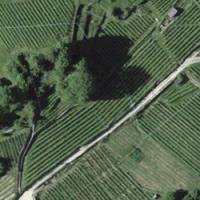
EUNIS habitat code: 40
Species observed at this site:
Echium vulgare
Silene nutans